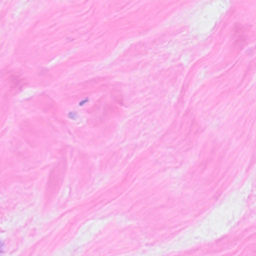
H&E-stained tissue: Breast